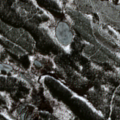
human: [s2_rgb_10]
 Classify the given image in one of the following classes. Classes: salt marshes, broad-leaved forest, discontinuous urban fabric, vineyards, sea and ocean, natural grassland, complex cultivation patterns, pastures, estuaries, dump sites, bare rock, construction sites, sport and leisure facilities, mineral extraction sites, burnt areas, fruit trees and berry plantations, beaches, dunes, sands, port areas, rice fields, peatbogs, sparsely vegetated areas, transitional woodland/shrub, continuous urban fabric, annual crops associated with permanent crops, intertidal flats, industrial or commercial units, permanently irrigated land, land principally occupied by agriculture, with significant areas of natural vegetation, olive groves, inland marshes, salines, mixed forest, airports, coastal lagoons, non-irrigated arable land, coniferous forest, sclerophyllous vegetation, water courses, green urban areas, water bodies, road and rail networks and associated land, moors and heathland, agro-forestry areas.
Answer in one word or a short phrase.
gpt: coniferous forest, transitional woodland/shrub, peatbogs